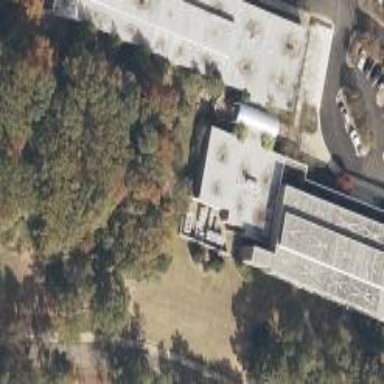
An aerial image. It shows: View of university building.